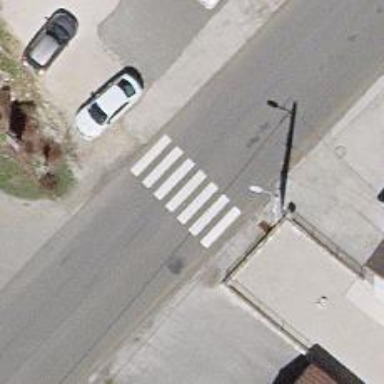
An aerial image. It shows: Marked road crossing.